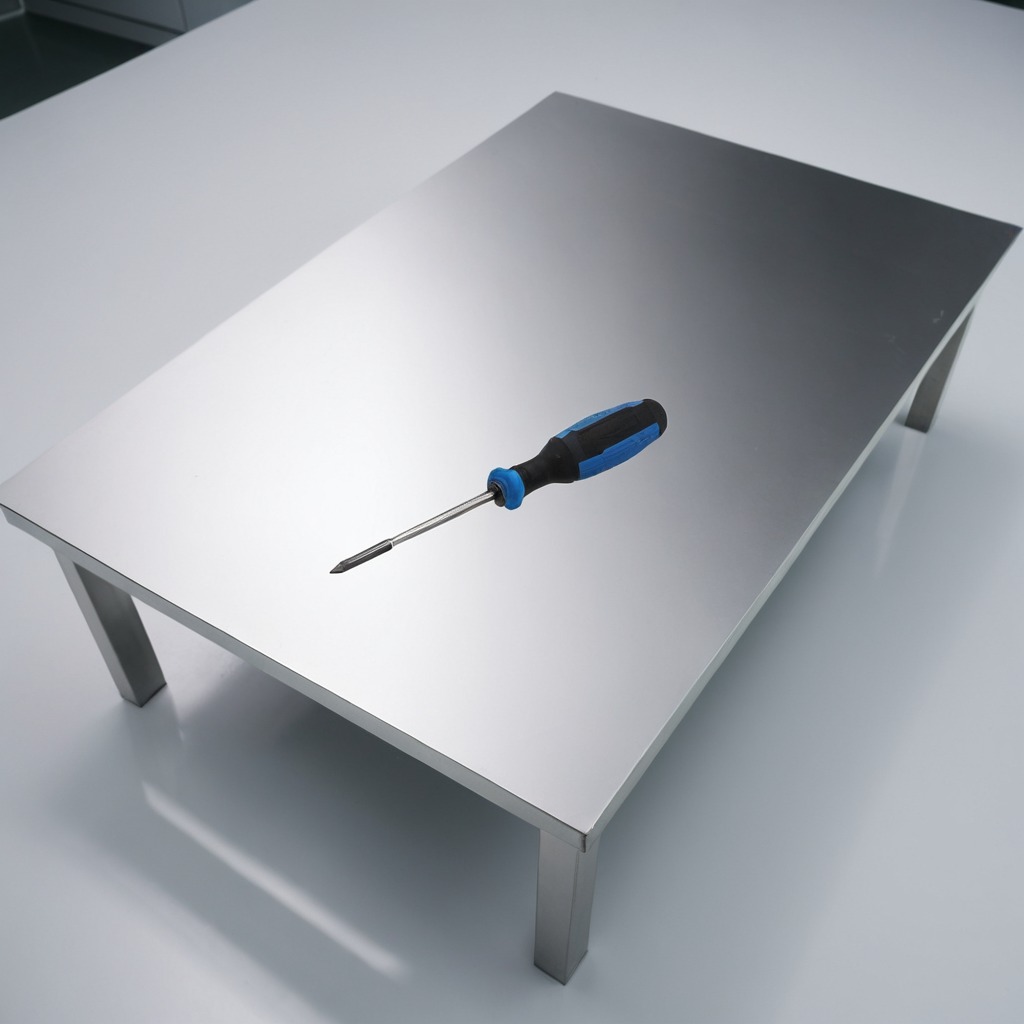
A screwdriver lies on the stainless steel table in a high-end prototyping lab.